Question: Everyone can try to make an emulator for this phone <URL> to see what I mean. The icons will be huge and the screen you get is not the same as on the real phone.
Here are the specs:
---
I tried to make an emulator for a specific Android phone, but the resolution was all wrong. So I will write what I did, and I hope someone will correct me.
First I go to and pick some phone (I'll use a random here)

I see that the size of the screen is 480x854 with a density of 245 ppi.
Then I create a new emulator machine with WVGA854 (LARGE type of screen) and I manually set the DPI to 245 (HDPI).
Is this correct: 245ppi == 245dpi?
Sometimes this works, but most times, I get big icons on a small screen, especially when I try to make an emulator for NORMAL screen phones which have resolution of around 240ppi. When I compare such screen on the emulator with the original phone screen snapshots, I see it's just not the same.
So what is the best way, to create an emulator, for a specific mobile phone, so that it the manufacturer's ?
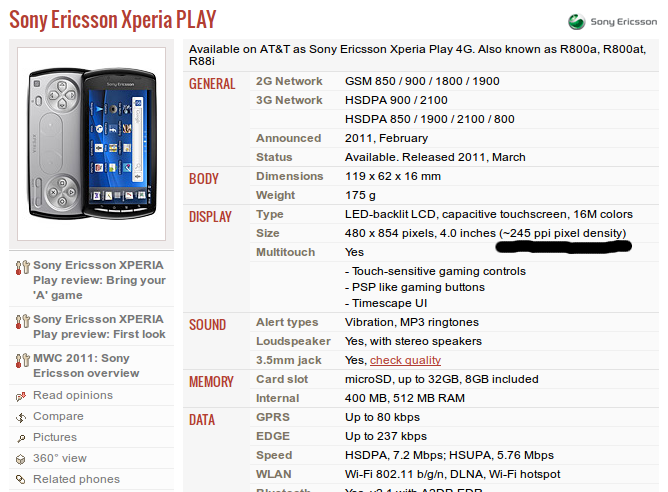
Answer: Go to Eclipse
'''
Window - Android SDK and AVD Manager - New
'''
in 'Skin' select 'Resolution' and give 480 X 854
and in 'Hardware' click on 'New' select "Abstract LCD Density" and change it's value to Density you get from below formula (if its given in 'ppi' in the device specification) or keep it as it is if given in LCD density.
and then start that AVD.
Yes you are right and I search a bit more and found Formula to Convert PPI to Abstact LCD Density here in <URL>.
> sqrt(xy)/d
where x and y are the horizontal and vertical resolution (so that sqrt(xy) is the length of the diagonal in pixels), and d is the length of the diagonal in inches.
Hope this ends your search now.